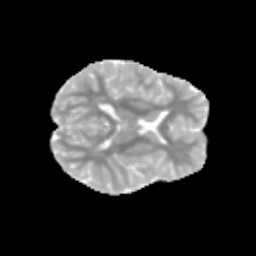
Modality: MD
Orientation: axial
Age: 9
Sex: female
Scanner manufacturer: siemens
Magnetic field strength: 3 T
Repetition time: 3.8 s
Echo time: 0.07 s